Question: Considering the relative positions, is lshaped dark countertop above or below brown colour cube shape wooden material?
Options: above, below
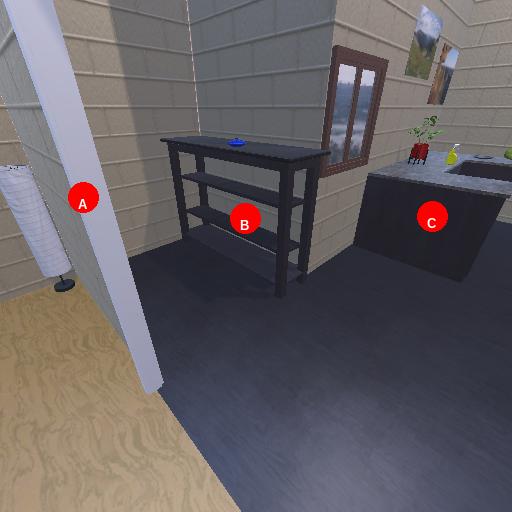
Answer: above